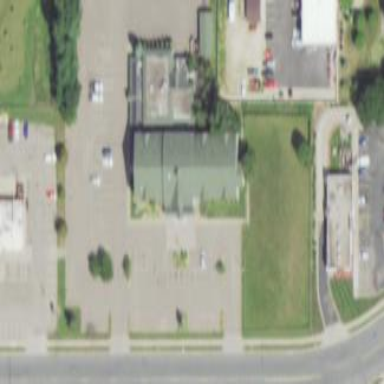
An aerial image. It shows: Retail building.